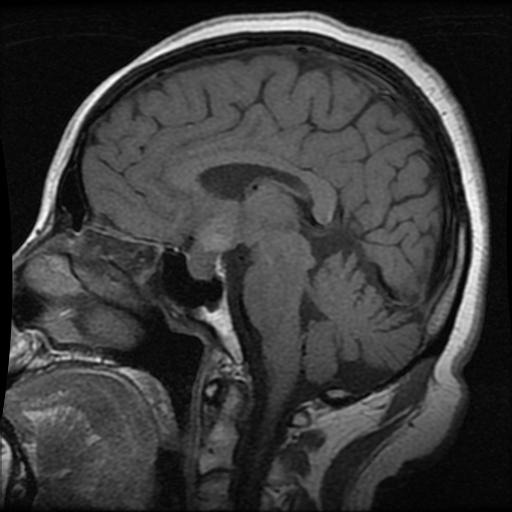
Label: pituitary